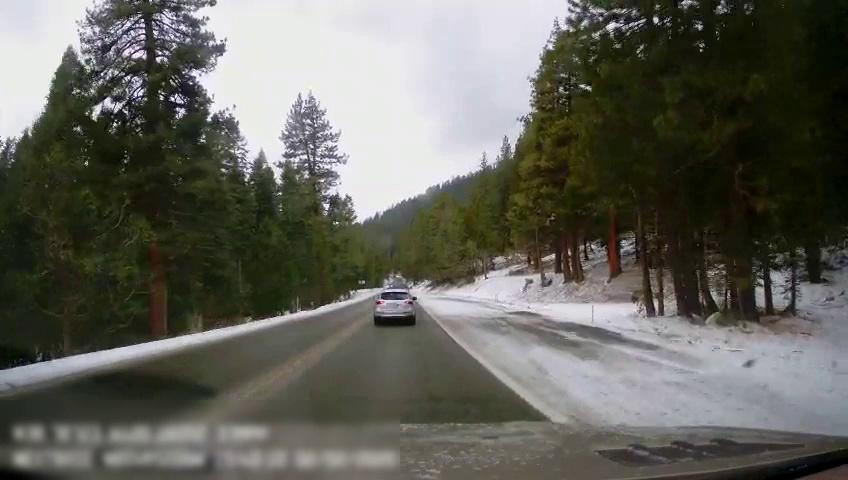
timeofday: Day
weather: Snowy
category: Drivable Space
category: Vehicles | Truck
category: Vehicles | SUV
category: Lanes | Current Lane
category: Lanes | Opposite Lane
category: Lanes | Current Lane